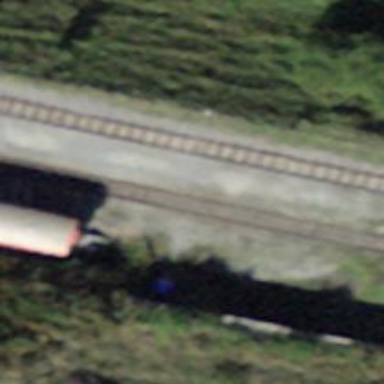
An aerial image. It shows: Public transport stop position along the railway.